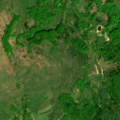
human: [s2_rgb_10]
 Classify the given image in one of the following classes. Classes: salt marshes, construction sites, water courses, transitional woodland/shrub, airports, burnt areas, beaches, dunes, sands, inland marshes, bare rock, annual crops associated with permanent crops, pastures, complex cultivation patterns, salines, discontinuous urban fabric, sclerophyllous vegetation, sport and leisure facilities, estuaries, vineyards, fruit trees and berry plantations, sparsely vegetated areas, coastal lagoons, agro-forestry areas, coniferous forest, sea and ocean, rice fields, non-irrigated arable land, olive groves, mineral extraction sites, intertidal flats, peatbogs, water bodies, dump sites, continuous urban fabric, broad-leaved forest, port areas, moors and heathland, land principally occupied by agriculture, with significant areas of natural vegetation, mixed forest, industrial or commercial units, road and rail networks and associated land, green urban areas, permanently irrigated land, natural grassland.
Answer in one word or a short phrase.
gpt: natural grassland, transitional woodland/shrub